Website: slack
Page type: billing-address
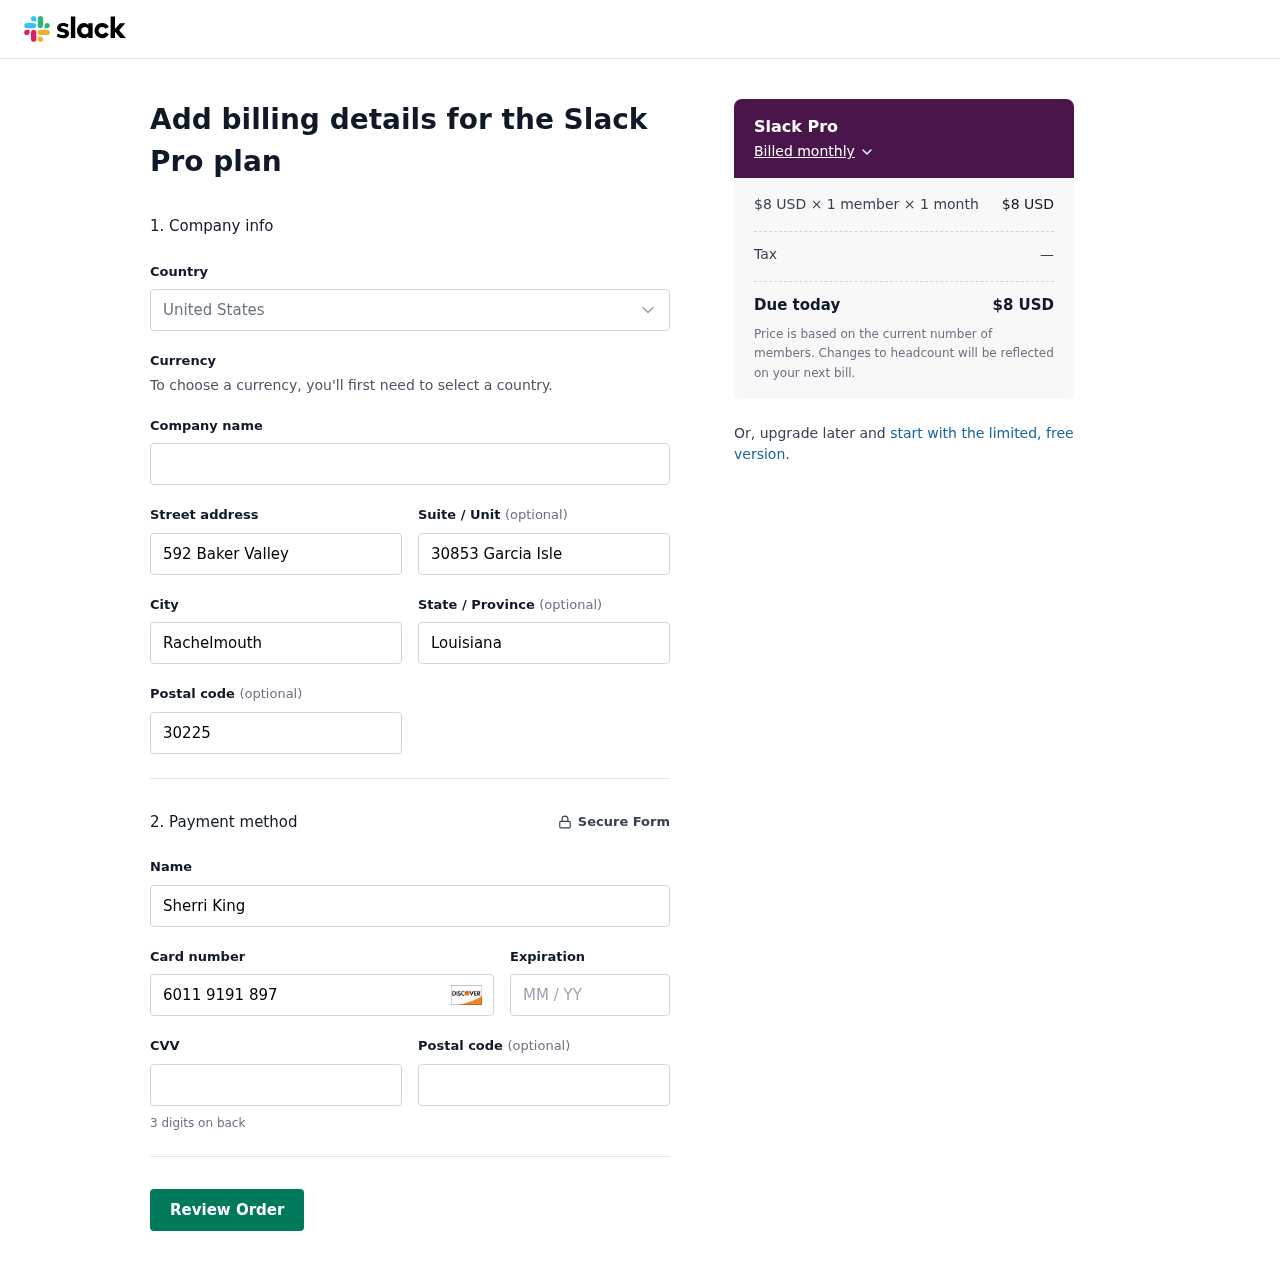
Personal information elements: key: PII_CARD_CVV
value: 252
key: PII_CARD_EXPIRY
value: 10/30
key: PII_CARD_NUMBER
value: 6011 9191 8978 6440
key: PII_CITY
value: Rachelmouth
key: PII_COUNTRY
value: United States
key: PII_FULLNAME
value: Sherri King
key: PII_POSTCODE
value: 30225
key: PII_POSTCODE2
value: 35156
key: PII_STATE
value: Louisiana
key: PII_STREET
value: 592 Baker Valley
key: PII_STREET2
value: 30853 Garcia Isle
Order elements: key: ORDER_PLAN_PRICE
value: $8 USD
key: ORDER_NUM_MEMBERS
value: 1 member
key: ORDER_NUM_MONTHS
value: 1 month
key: ORDER_SUBTOTAL
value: $8 USD
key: ORDER_TAX
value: —
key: ORDER_TOTAL
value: $8 USD